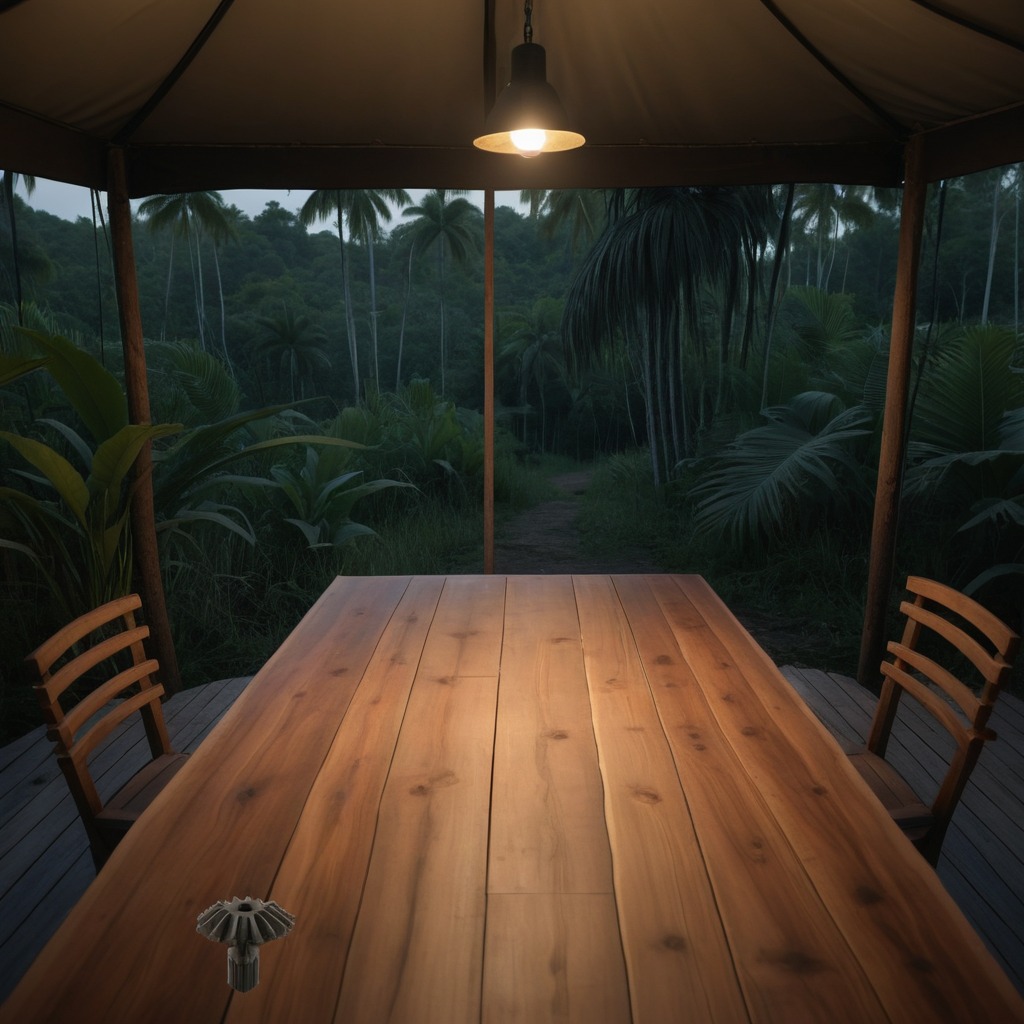
A steel gear with teeth is lying on the wooden table.